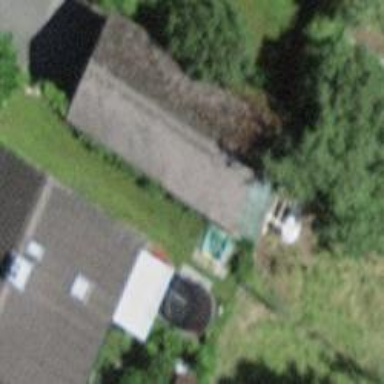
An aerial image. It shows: Garage.